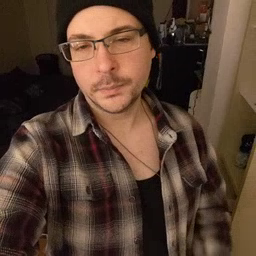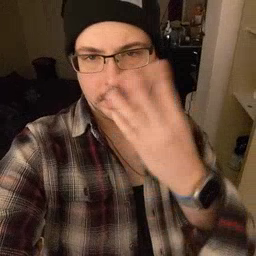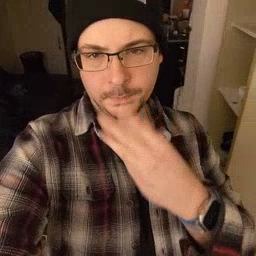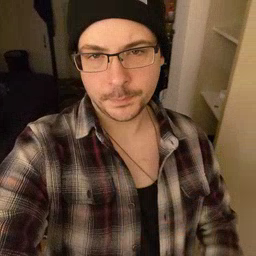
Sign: sleepy